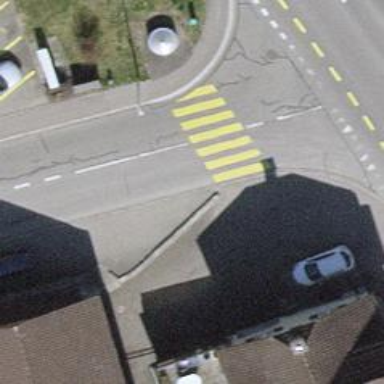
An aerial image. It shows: Uncontrolled zebra crossing on the road.